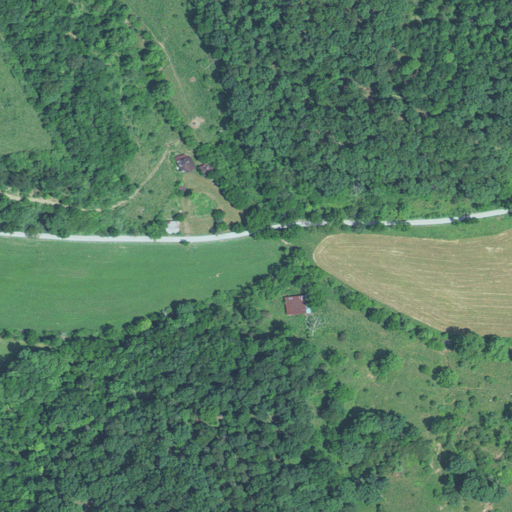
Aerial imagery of valley in West Virginia named Happy Hollow containing deciduous forest, pasture, open development, and mixed forest